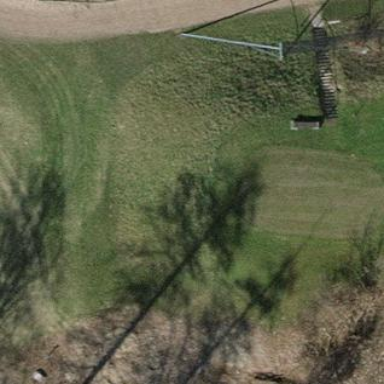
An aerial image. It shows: Golf tee on grassy land.